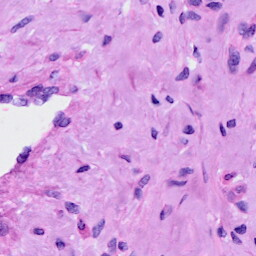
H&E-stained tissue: Cervix